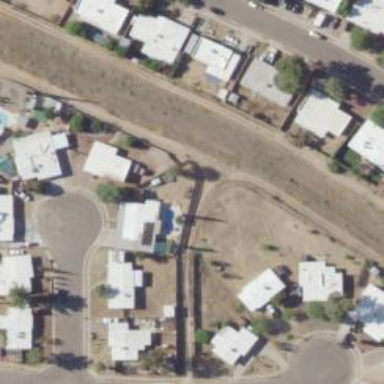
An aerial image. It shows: Alley classified as service road.